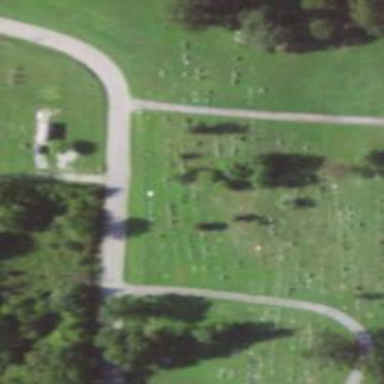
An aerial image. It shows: Cemetery.